Question: I have stored procedure which execute simple select. Any time I run it manually, it runs under the second. But in production (SQL Azure S2 database) it runs inside scheduled task every 12 ours - so I think it is reasonable to expect it to run every time with "cold" - with no cached data. And the performance is very unpredictable - sometimes it takes 5 second, sometimes 30 and sometimes even 100.
The select is optimized to the maximum (of my knowledge, anyway) - I created filtered index including all the columns returned from SELECT, so the only operation in execution plan is Index scan. There is huge difference between estimated and actual rows:

But overall the query seems pretty lightweight. I do not blame environment (SQL Azure) because there is A LOT of queries executing all the time, and this one is the only one with this performance problem.
Here is XML execution plan for SQL ninjas willing to help : <URL>
EDIT:
Table structure:
'''
CREATE TABLE [myproject].[Purchase](
[Id] [int] IDENTITY(1,1) NOT NULL,
<URL> NOT NULL,
<URL> NOT NULL,
<URL> NOT NULL,
<URL> NULL,
<URL> NOT NULL,
[OSType] [tinyint] NOT NULL,
<URL> NOT NULL,
[CreatedOn] [datetime] NOT NULL,
[ValidationState] [smallint] NOT NULL,
<URL> NULL,
<URL> NULL,
[ValidatedOn] [datetime] NULL,
<URL> NULL,
[PurchaseDate] [datetime] NULL,
[ExpirationDate] [datetime] NULL,
CONSTRAINT [PK_Purchase] PRIMARY KEY CLUSTERED
(
[Id] ASC
)
'''
Index definition:
'''
CREATE NONCLUSTERED INDEX [IX_AndroidRevalidationTargets3] ON [myproject].[Purchase]
(
[ExpirationDate] ASC,
[ValidatedOn] ASC
)
INCLUDE ( [ProductId],
[DeviceId],
[UserId],
[Receipt],
[AppVersion],
[OSType],
[IP],
[CreatedOn],
[ValidationState],
[ValidationInfo],
[ValidationError],
[PurchaseId],
[PurchaseDate])
WHERE ([OSType]=(1) AND [ProductId] IS NOT NULL AND [ProductId]<>'trial' AND ([ValidationState] IN ((1), (0), (-2))))
'''
Data can be considered sensitive, so I cant provide sample.
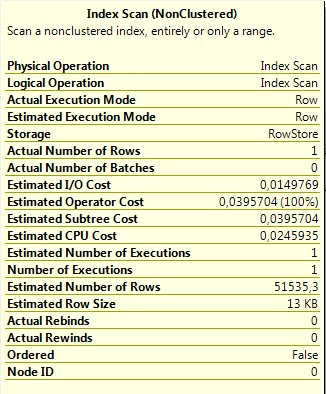
Answer: Since your query returns only 1 match, I think you should trim down your index to a bare minimum. You can get the remaining columns via a Key Lookup from the clustered index:
'''
CREATE NONCLUSTERED INDEX [IX_AndroidRevalidationTargets3] ON [myproject].[Purchase]
(
[ExpirationDate] ASC,
[ValidatedOn] ASC
)
WHERE ([OSType]=(1) AND [ProductId] IS NOT NULL AND [ProductId]<>'trial' AND ([ValidationState] IN ((1), (0), (-2))))
'''
This doesn't eliminate the scan, but it makes the index much leaner for a fast read.
OP stated that the slimmed-down index was ignored by SQL Server. You can force SQL Server to use the filter index:
'''
SELECT *
FROM [myproject].[Purchase] WITH (INDEX(IX_AndroidRevalidationTargets3))
'''